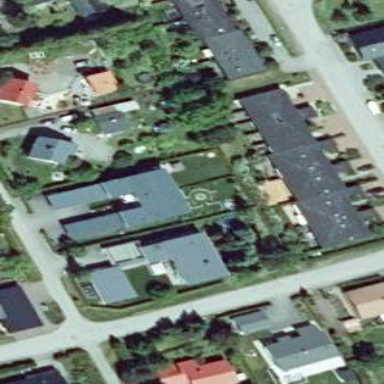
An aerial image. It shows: Terrace building.